Interaction volume radius: 5 \u00c5
Interaction volume height: 20 \u00c5
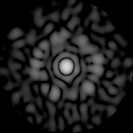
Disorder parameter: 0.8576